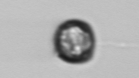
Label: Dinophyceae